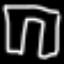
Label: pants